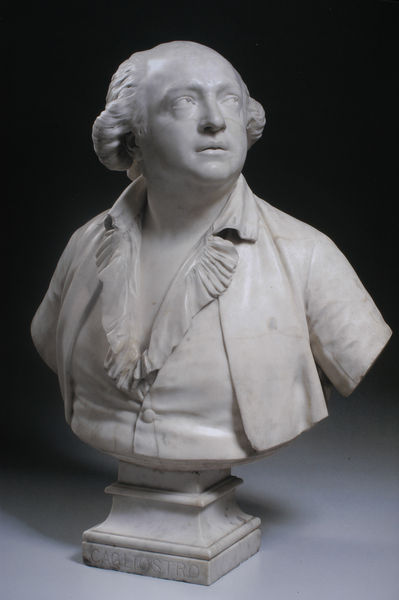
Titel: Giuseppe Balsamo, called Comte Alessandro Cagliostro
Künstler: Jean-Antoine Houdon
Standort: Washington (District of Columbia)
Institution: National Gallery of Art
Schlagwörter: kopf, mann, weiß, ausschnitt, brust, frankreich, frisur, grau, haar, marmor, mund, nase, stirn, blick, anzug, hemd, jacke, arme, augen, barock, falten, gesicht, kleidung, kragen, mensch, sockel, stein, tod, tot, ärmel, bildnis, hals, herr, portrait, porträt, schauen, auge, haare, mantel, klassizismus, spitzen, musiker, kinn, knopf, lippen, locken, renaissance, schräg, schulter, schultern, skulptur, statue, schrift, italien, drehen, frack, dichter, büste, glatze, deutsch, plastik, rüschen, revers, weste, oben, offen, philosoph, torso, text, haarkranz, statuette, portrai, halbglatze, römer, stirnglatze, halbprofil, persönlichkeit, geöffnet, goethe, bildhauer, vorne, assoziation, aufgeknöpft, haate, hohlkehle, porträtbüste, feren, marmor weiß, brustbüste, marmior, raoussau, knoipf, perrüke, #sockel, #bildhauer, cagliostro, blick gen himmel